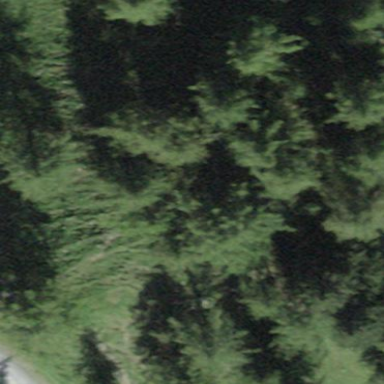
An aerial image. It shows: Forest dominated by needle-leaved trees.